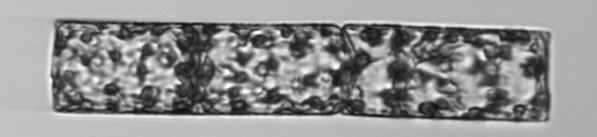
Label: Guinardia_flaccida